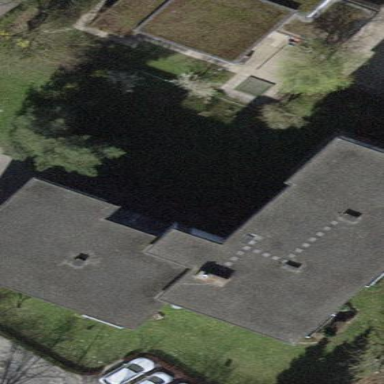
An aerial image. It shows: Apartment building with flat roof design.